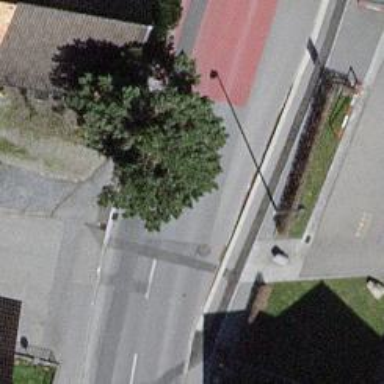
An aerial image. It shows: Public transport stop position.